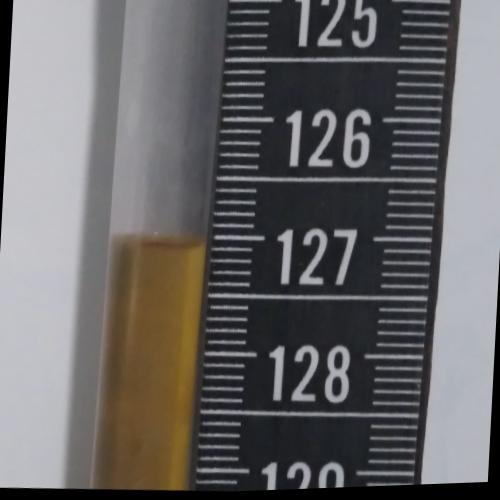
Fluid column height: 127.1 cm